Question: I need to create a statement in LINQ with 3 tables and OR condition.
My function receives an integer, lets call it 'intZ'. I have 3 tables: 'tableA', 'tableB' and 'tableC'.
'tableA' has columns 'int1', 'int2' and 'intB'. 'intB' is related to 'tableB'.
'int1' or 'int2' of 'tableA' can be 'intZ' and it has to match with one 'tableC' record.
I need an OR condition, but I have no idea where to place it. Does it go in the where clause? Or in the equals clause?
At the moment, I know how to join 3 tables, but the condition is killing me.
What is the difference between the two ways to create statements in linq? Is there a performance impact?
edit: Okay, now I think it's more clear. 'intZ' has to be related with 'intC' from 'tableC', and this number can be 'int1' or 'int2' of 'tableA'.

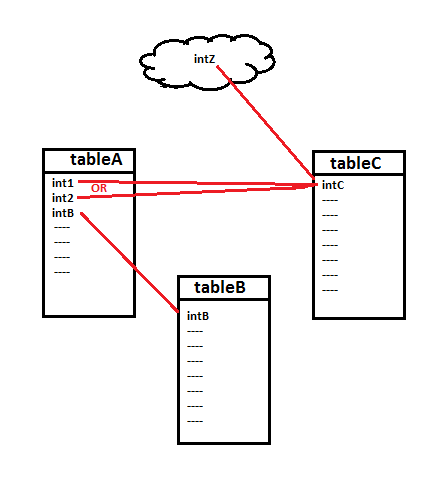
Answer: Just add it to a 'Where'. In Linq2Sql this will be translated to an inner join (with or) on tableB
'''
from a in tableA
from b in tableB.Where(x => x.A == a.A || x.B == a.B)
select new { a, b };
'''